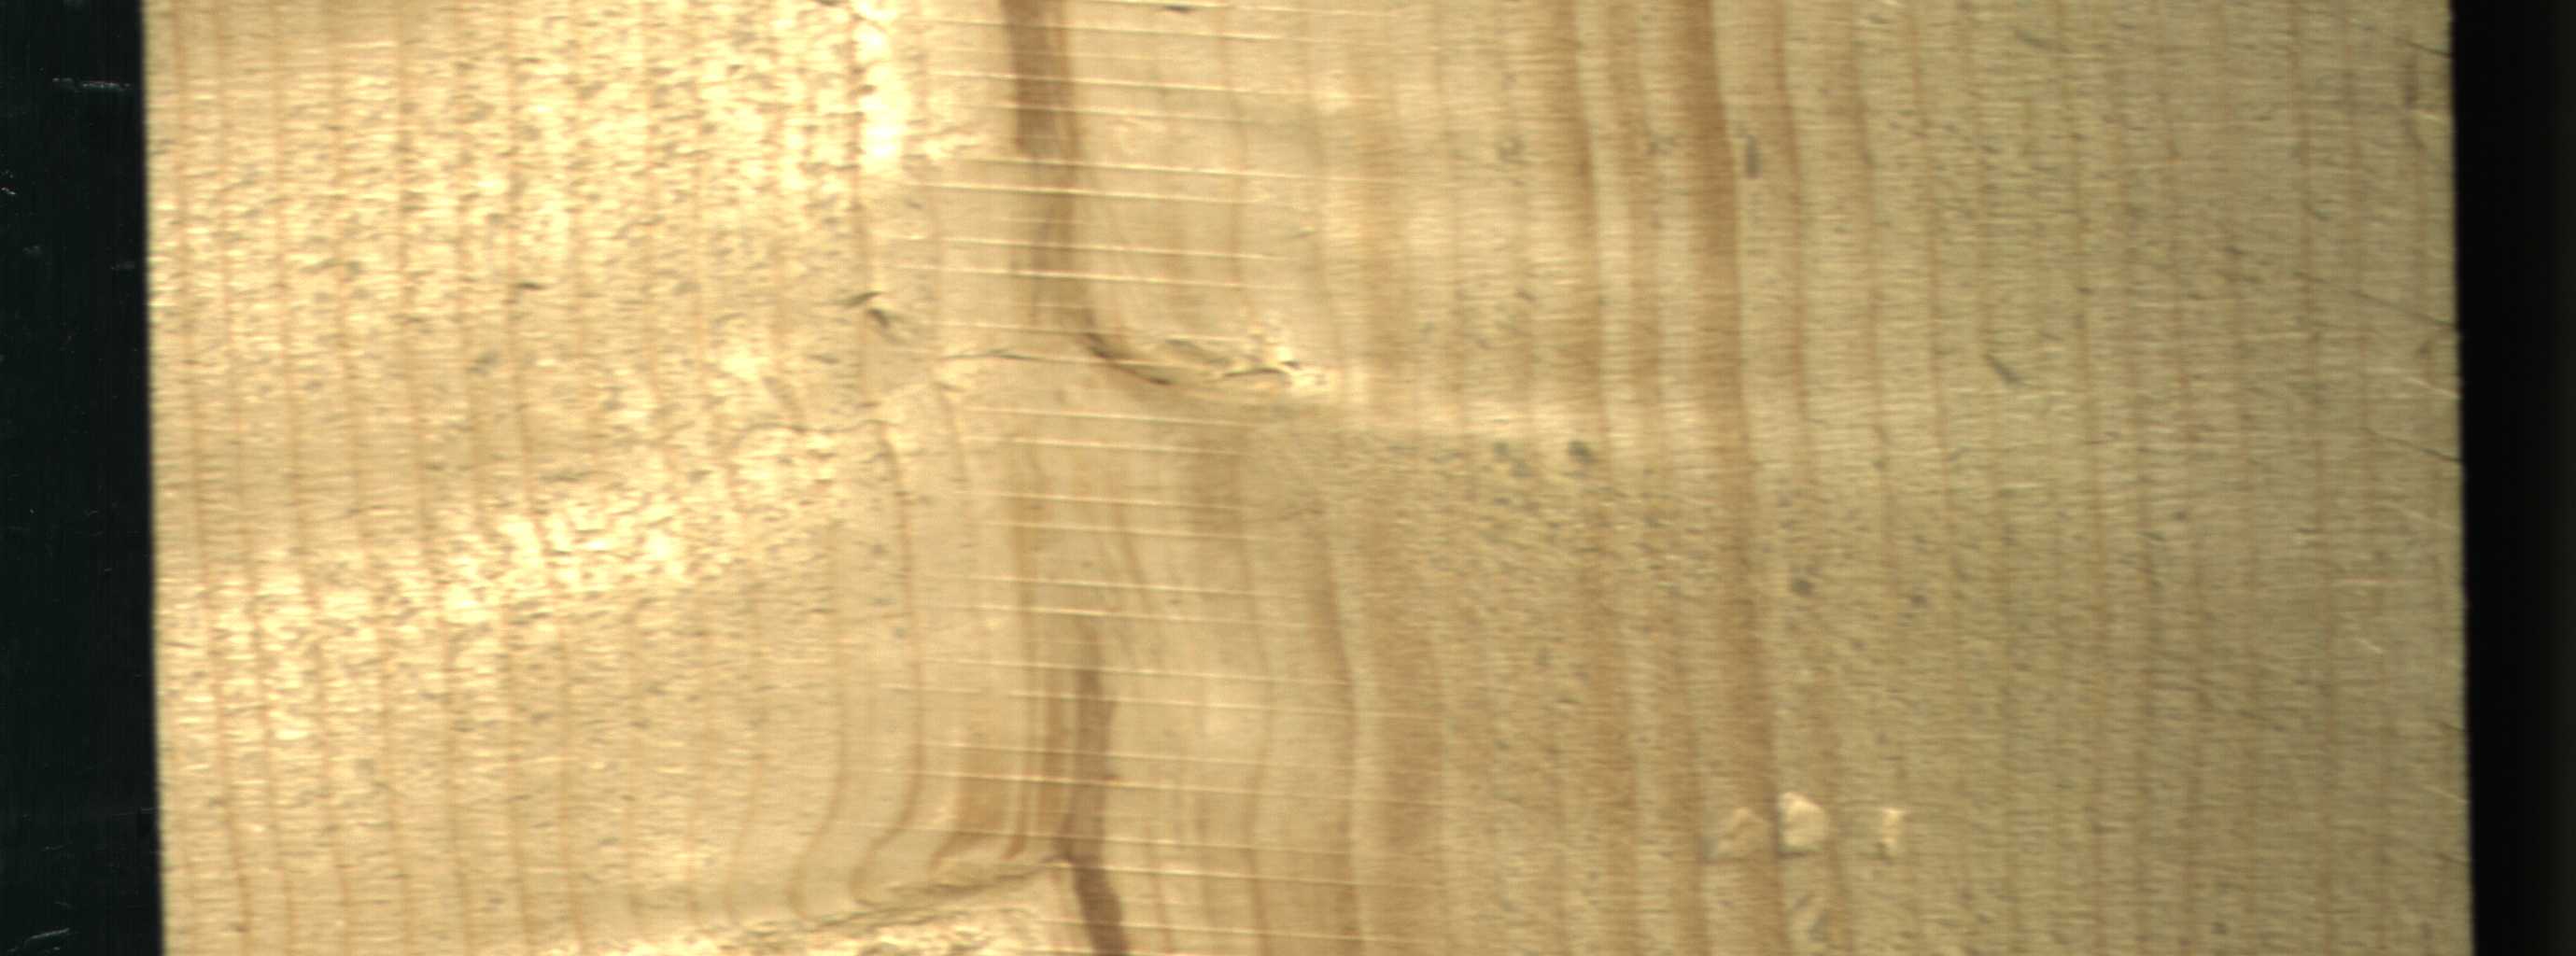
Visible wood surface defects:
Quartzity
Quartzity
Live_Knot